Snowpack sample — Buffalo Mountain, Silverthorne, Colorado, USA (1/25/25, 10:11 AM MST)
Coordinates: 39.6222, -106.1139
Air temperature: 22 °F
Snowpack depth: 110 cm
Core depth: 10 cm
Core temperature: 46.4 °F
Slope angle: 12°, slope face: 102°
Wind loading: high
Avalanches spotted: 0
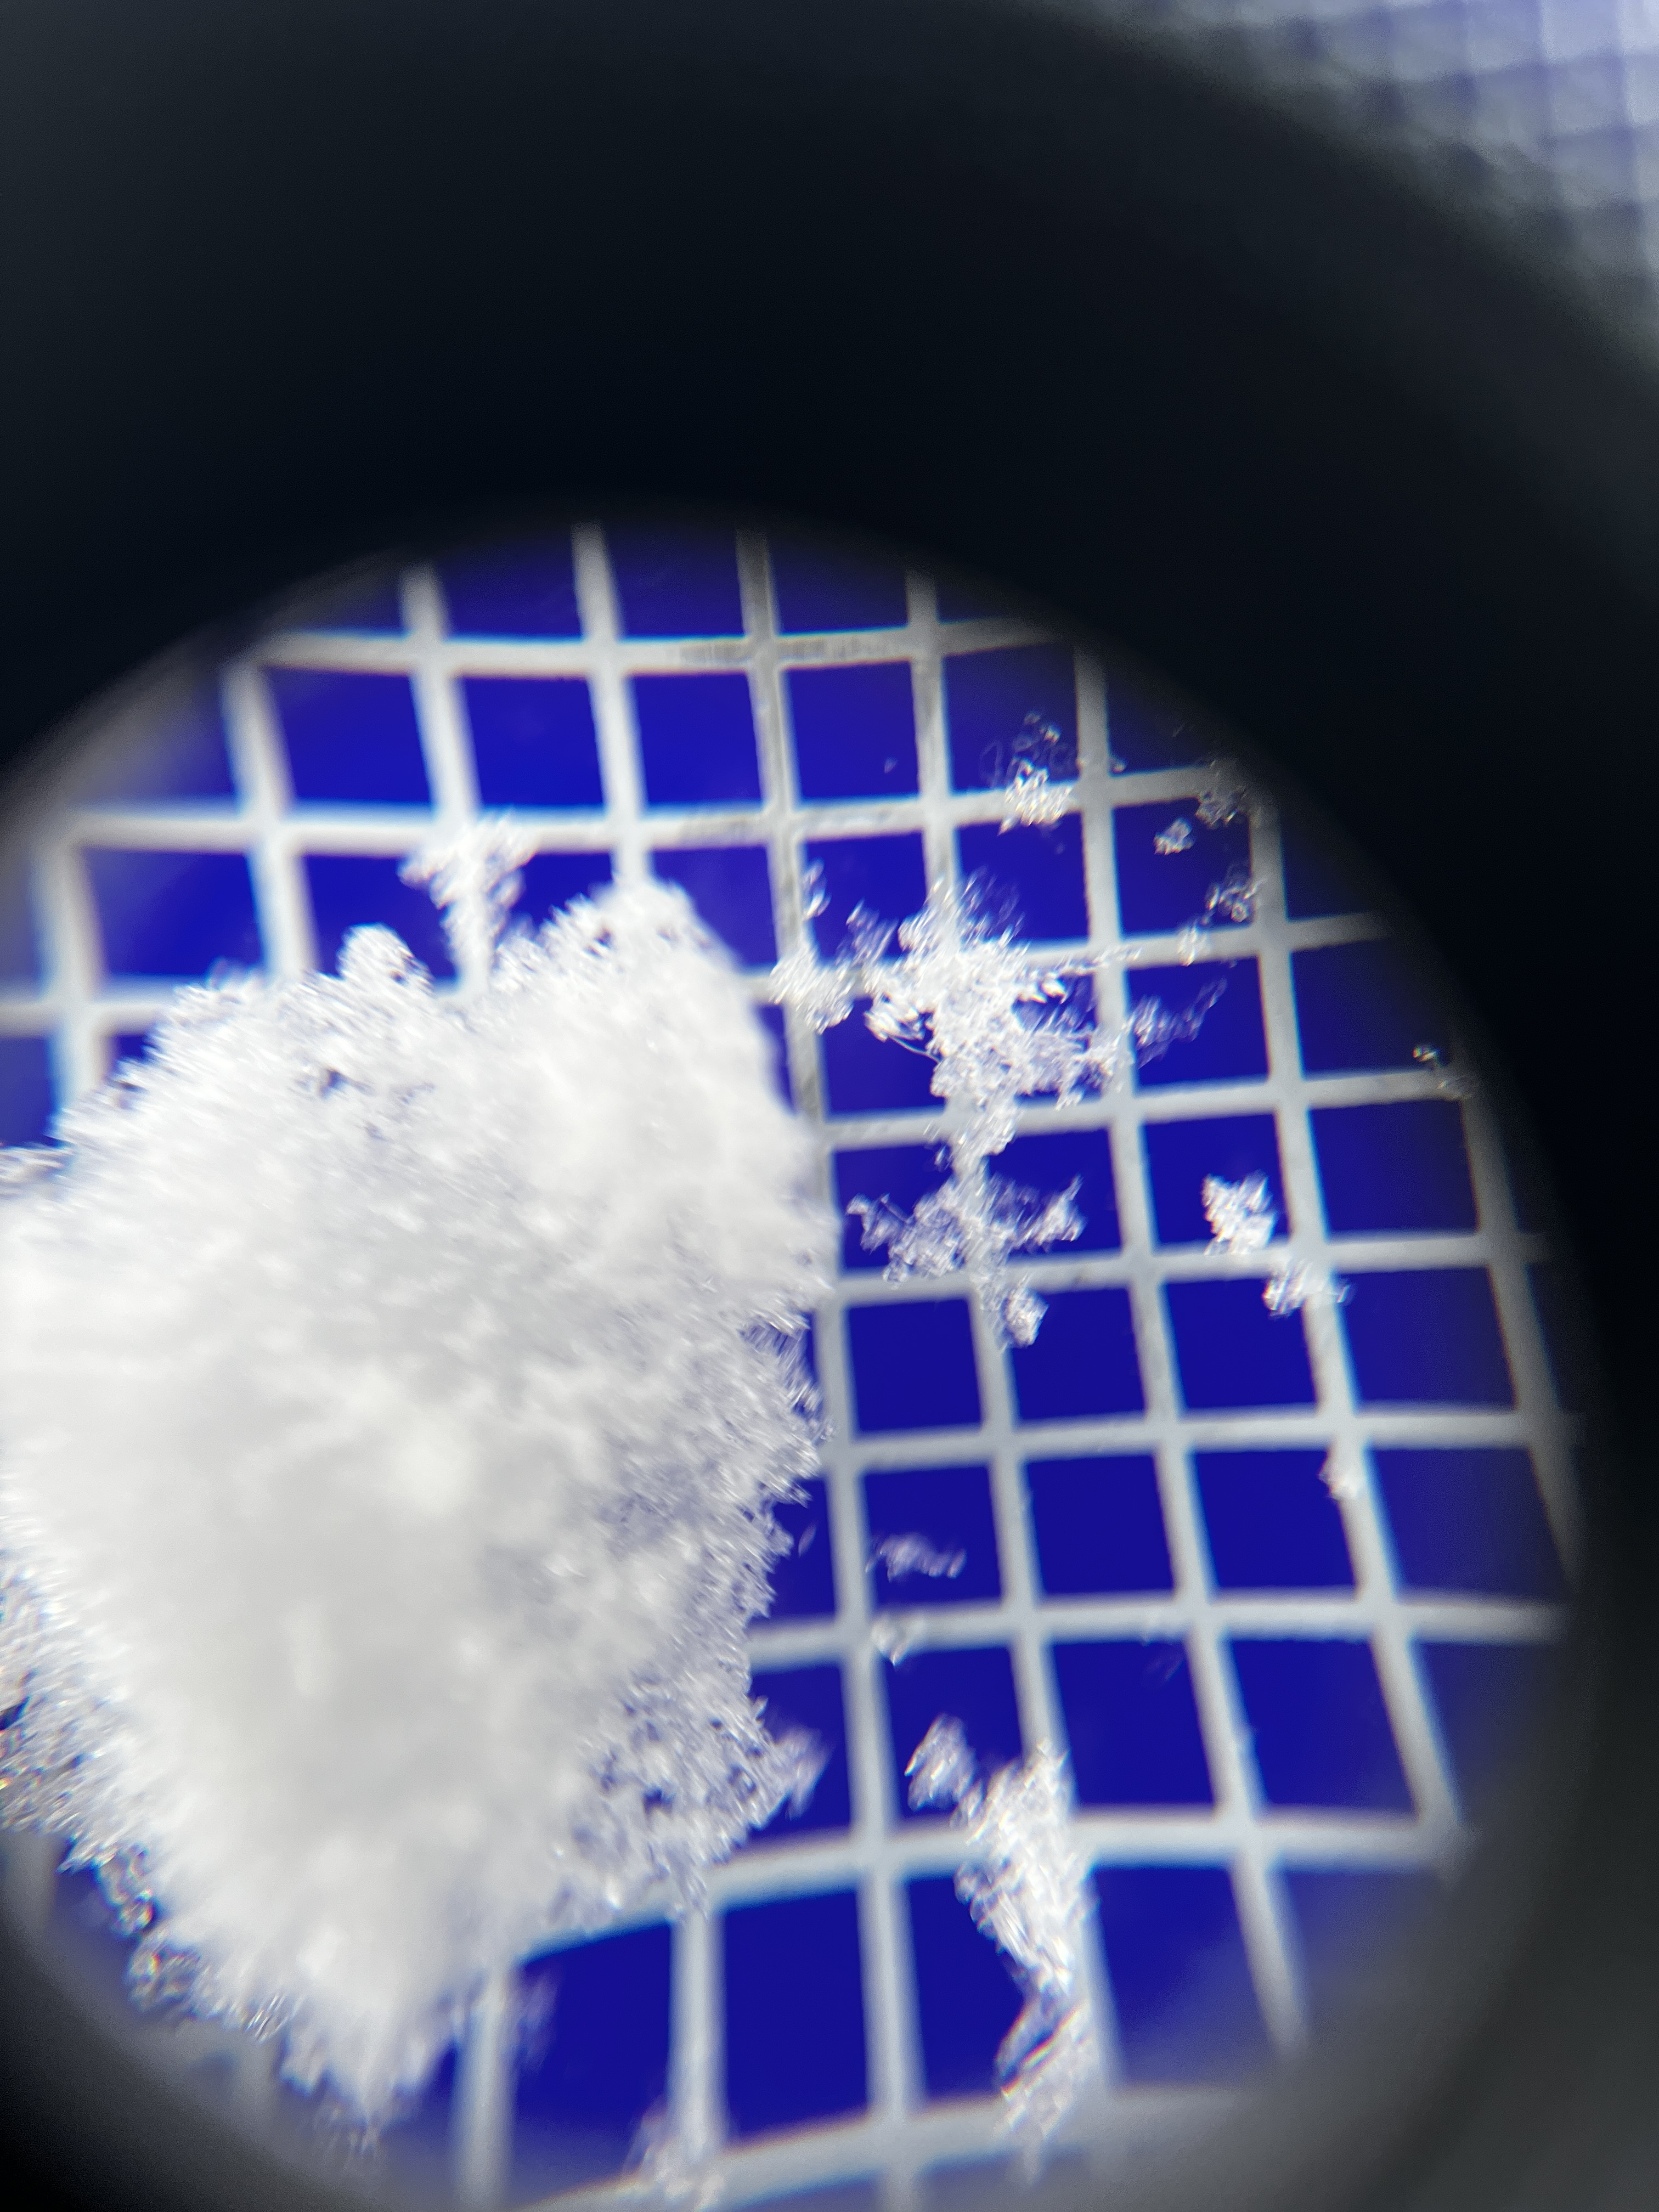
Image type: magnified_profile
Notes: No avalanches nearby, collected on the outskirts of a fire break 15 meters from the treeline, on way to Buffalo and Red Mountain